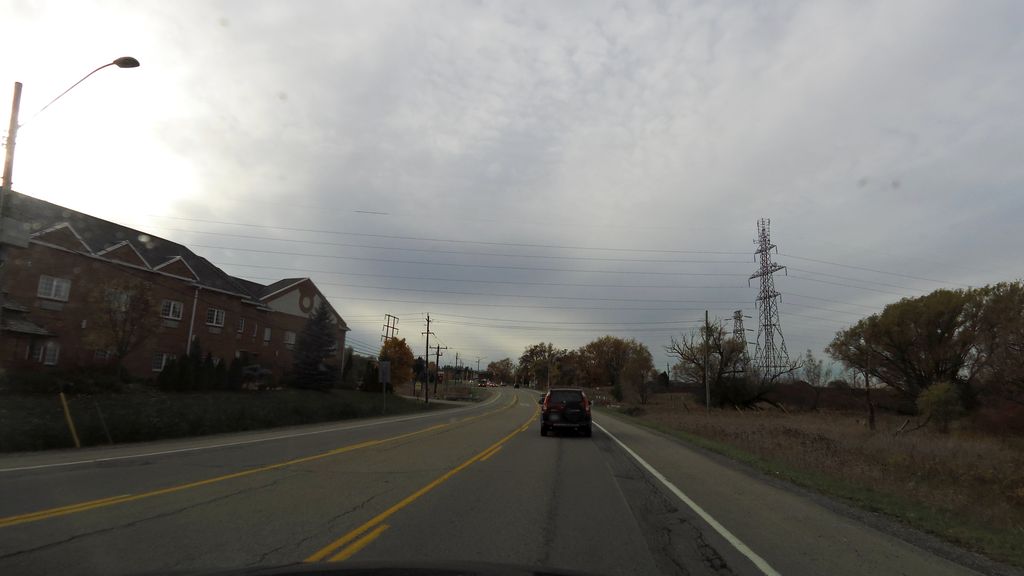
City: hamilton